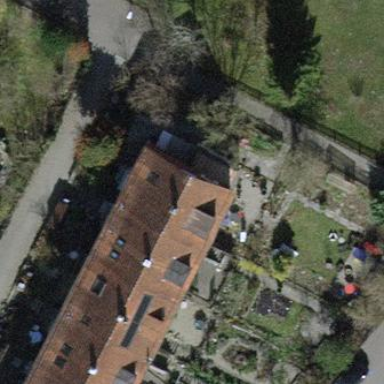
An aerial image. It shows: Building with tiled roof.